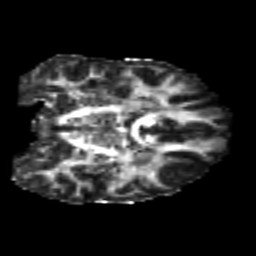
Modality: FA
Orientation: coronal
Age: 23
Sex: male
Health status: healthy
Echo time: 0.074 s